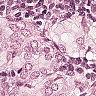
Metastatic tissue present: yes